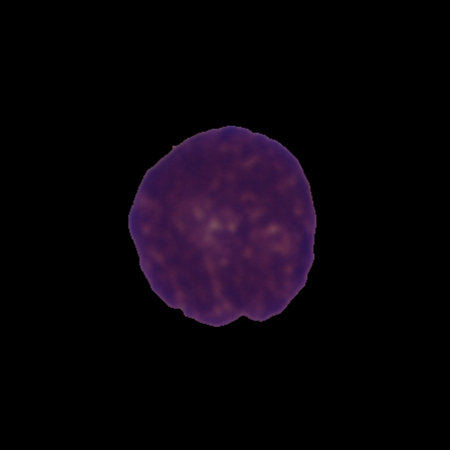
Label: cancer